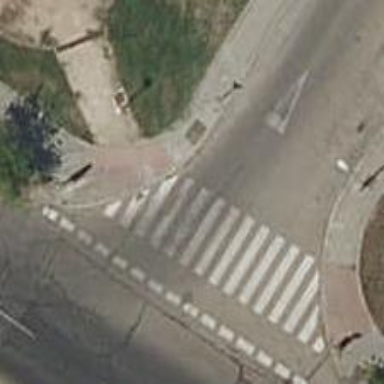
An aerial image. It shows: Marked crossing on the road.